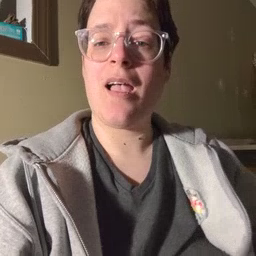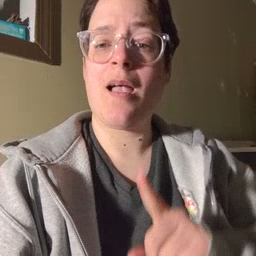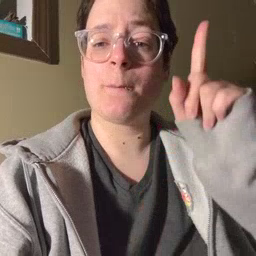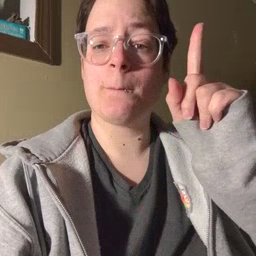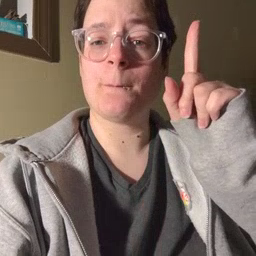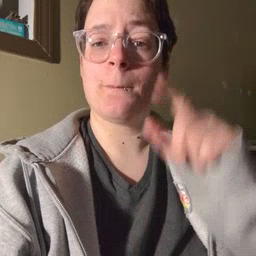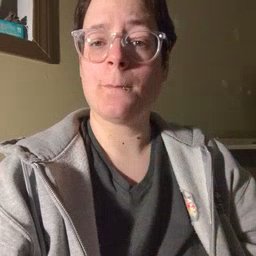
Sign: up